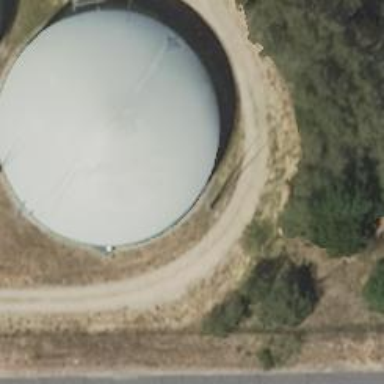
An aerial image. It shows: Building with covered reservoir that serves as power generator. The roof of the reservoir is round in shape.